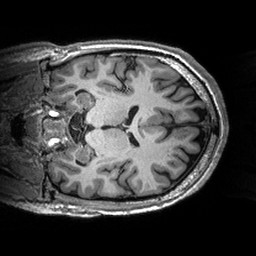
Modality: T1w
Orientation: coronal
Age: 34
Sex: male
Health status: healthy
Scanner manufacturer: siemens
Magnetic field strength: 3 T
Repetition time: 2.53 s
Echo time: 0.00288 s